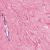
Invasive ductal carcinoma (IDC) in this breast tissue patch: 0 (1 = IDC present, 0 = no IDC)